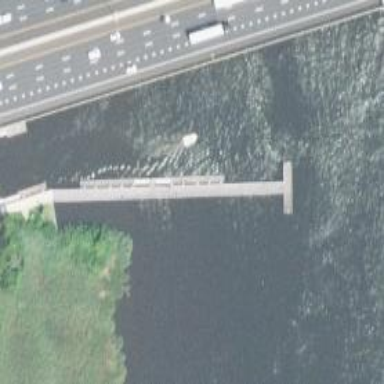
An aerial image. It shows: Man-made pier.